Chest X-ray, PA view. Patient: 60 years old, sex M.
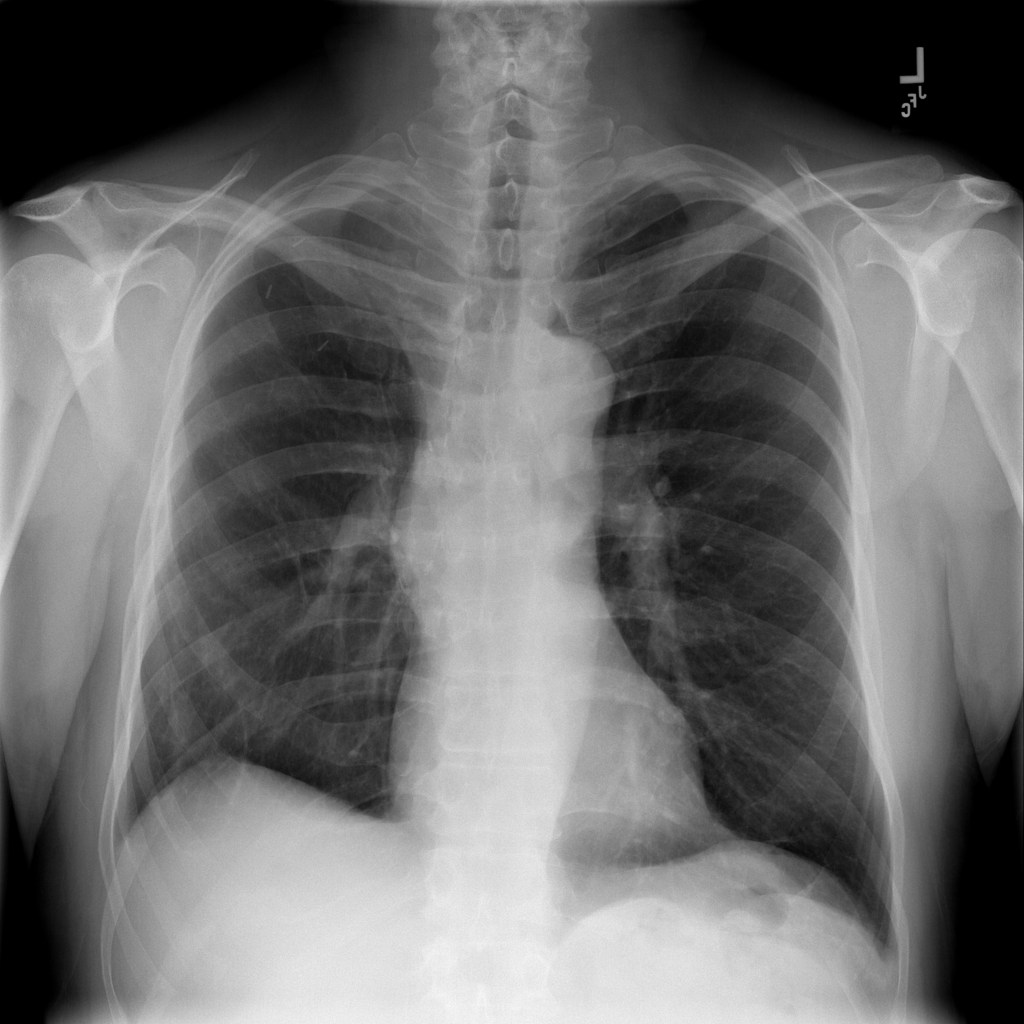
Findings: Pleural_Thickening